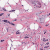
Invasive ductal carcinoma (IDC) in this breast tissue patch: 1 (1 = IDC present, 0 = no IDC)